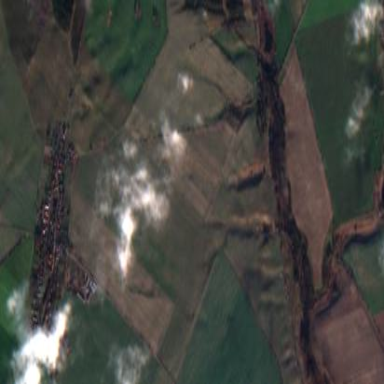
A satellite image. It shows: View of farmland.